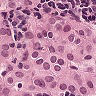
Metastatic tissue present: yes